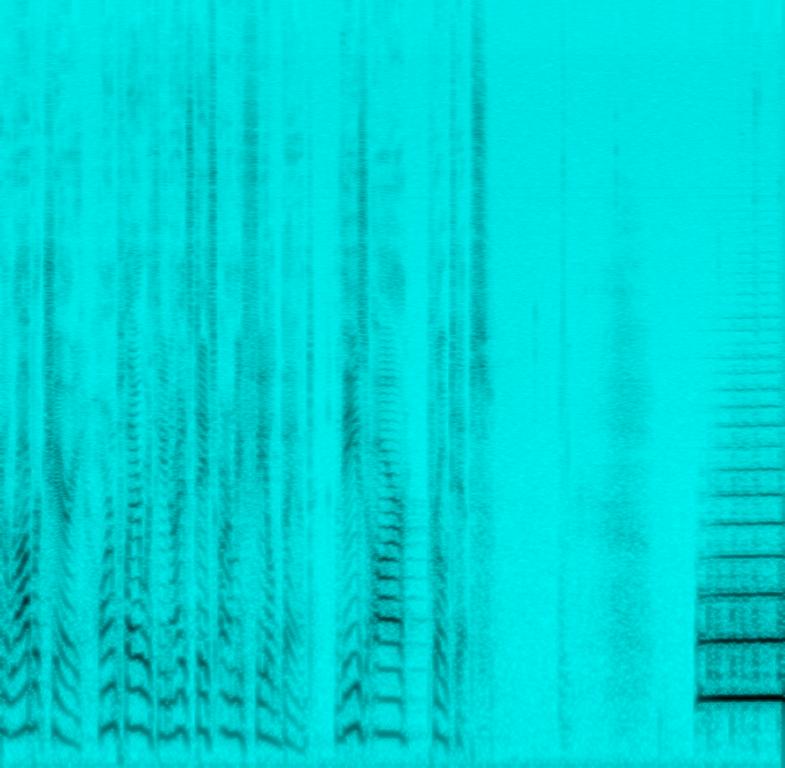
This is a tutorial involving the french horn. We have an American male speaking, giving instruction related to the french horn instrument. At a point in the clip, the musician plays one note on the horn.